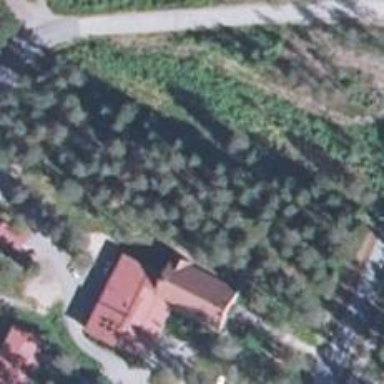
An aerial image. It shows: Place of worship.